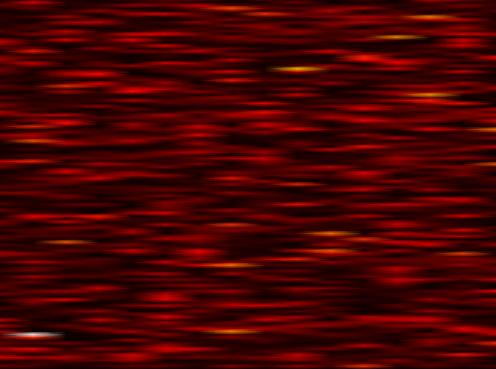
Label: OFDM